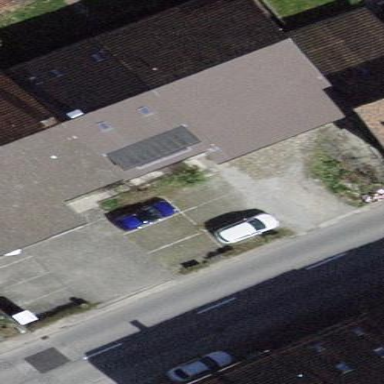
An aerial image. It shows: Building with tiled roof.